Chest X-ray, AP view. Patient: 33 years old, sex M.
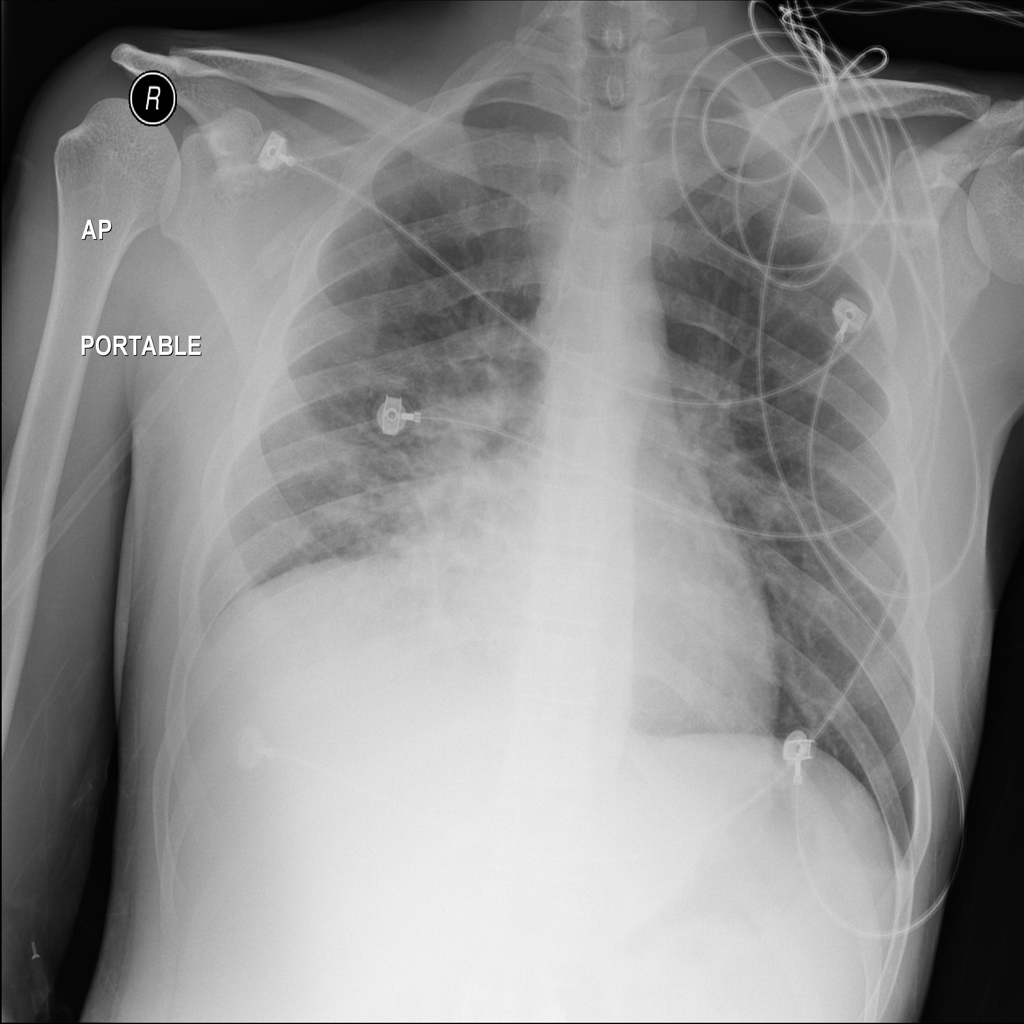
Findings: Infiltration